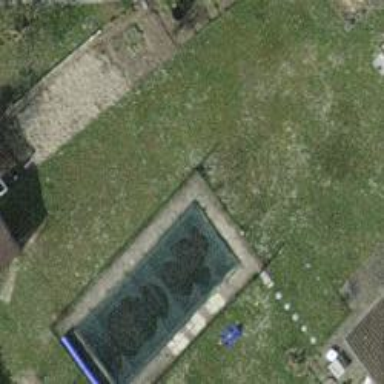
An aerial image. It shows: Swimming pool located in leisure land.